Field crop: tomato
Growth stage: 1
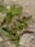
Species: portulaca